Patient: sex F, age 49
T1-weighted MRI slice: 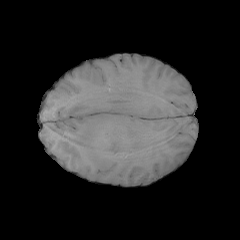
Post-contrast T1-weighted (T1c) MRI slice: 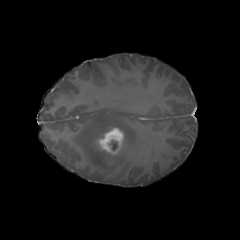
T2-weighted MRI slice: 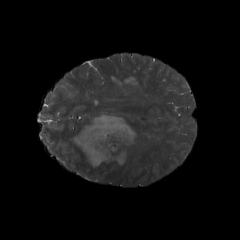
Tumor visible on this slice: yes
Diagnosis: Glioblastoma, IDH-wildtype
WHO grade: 4